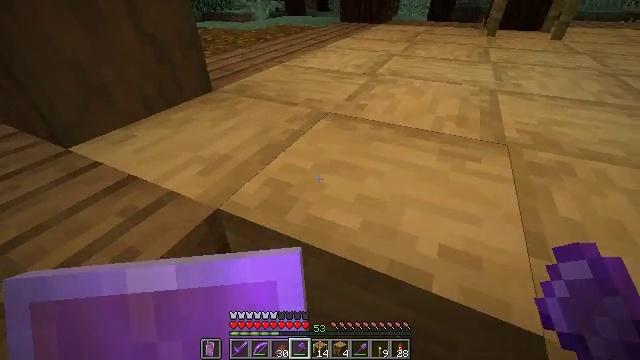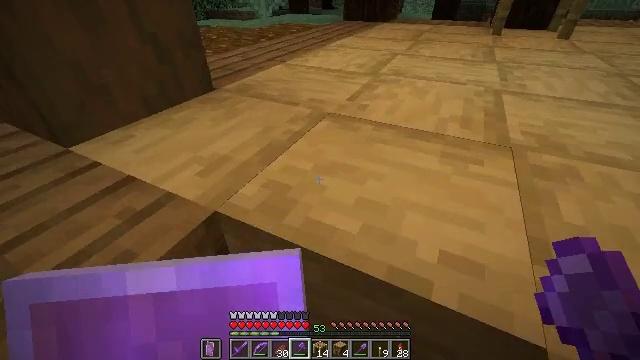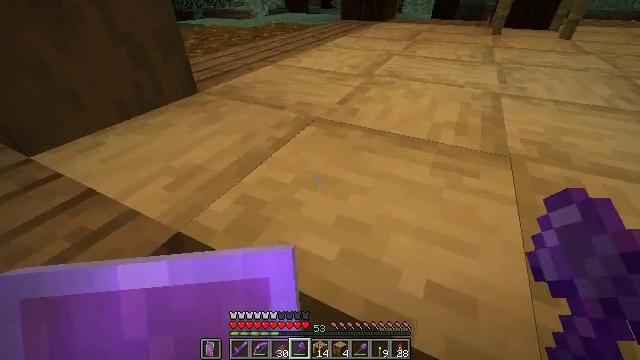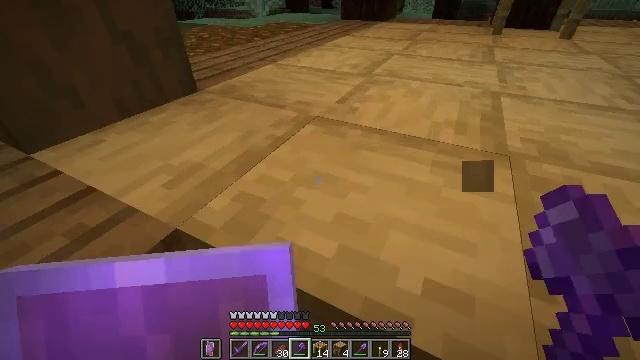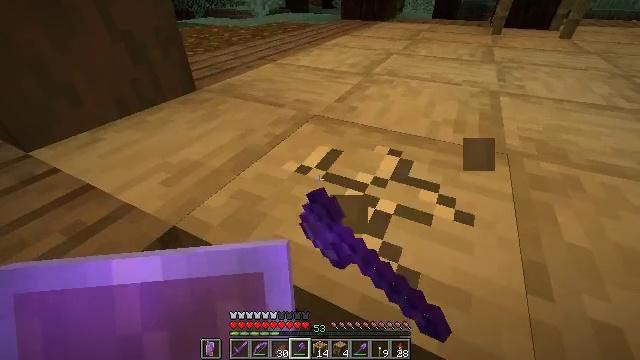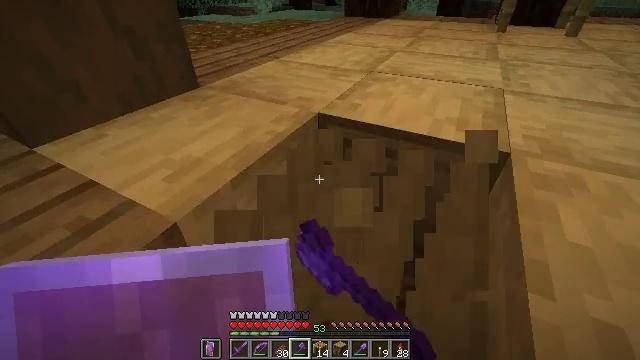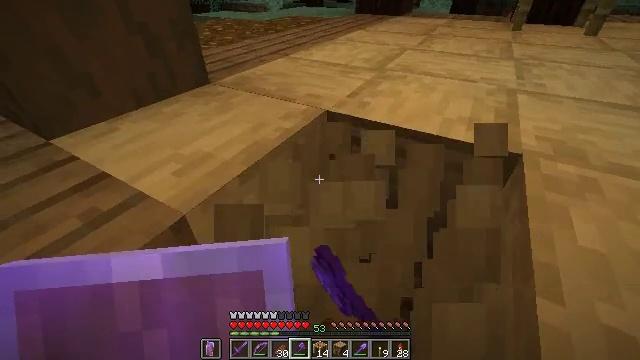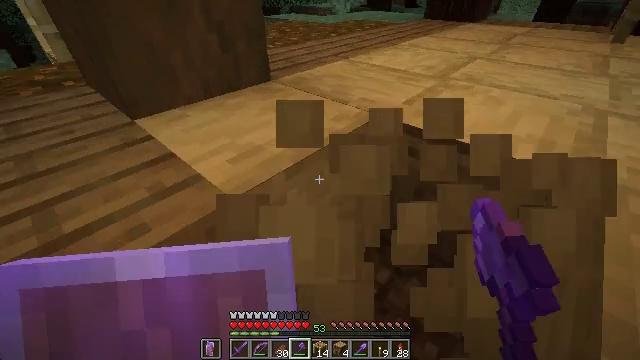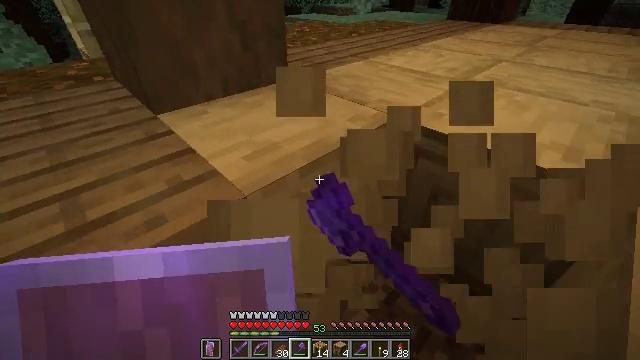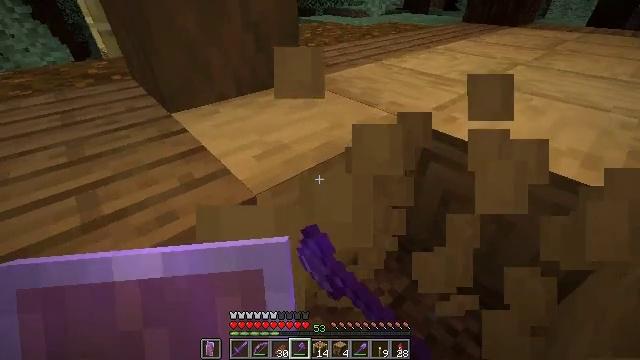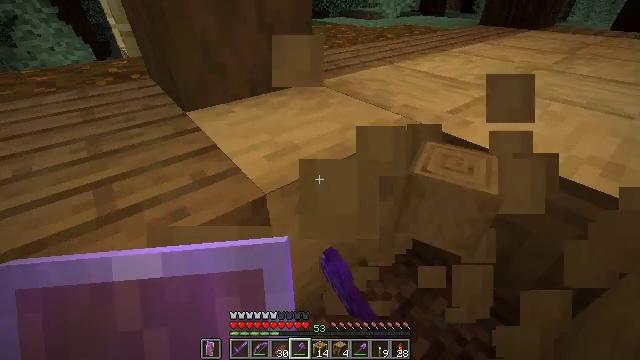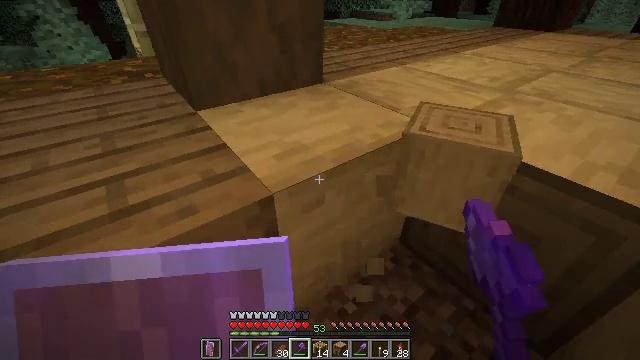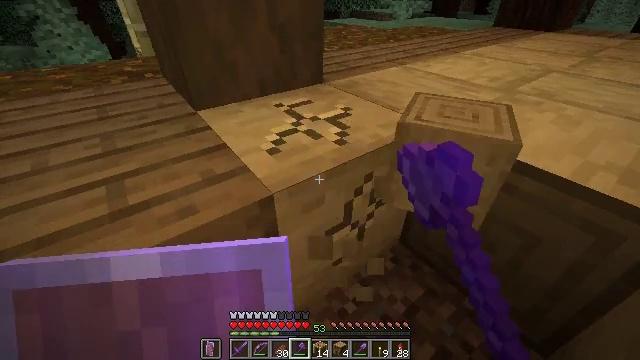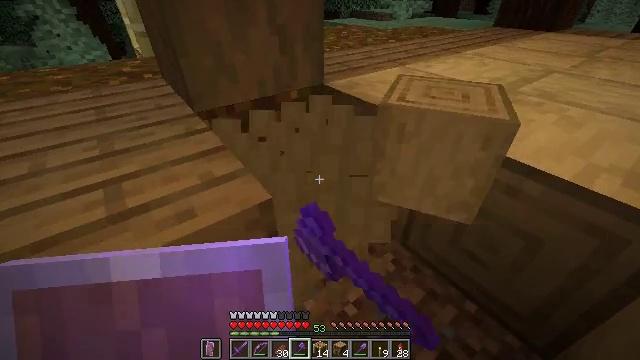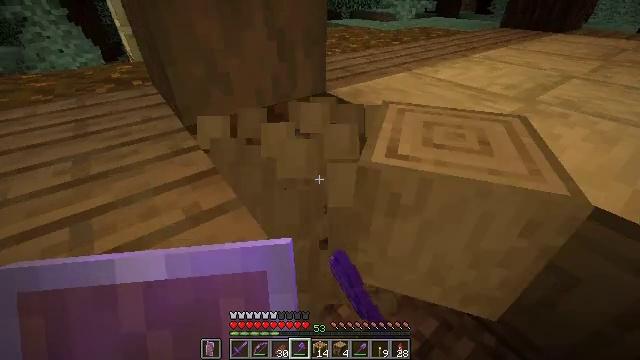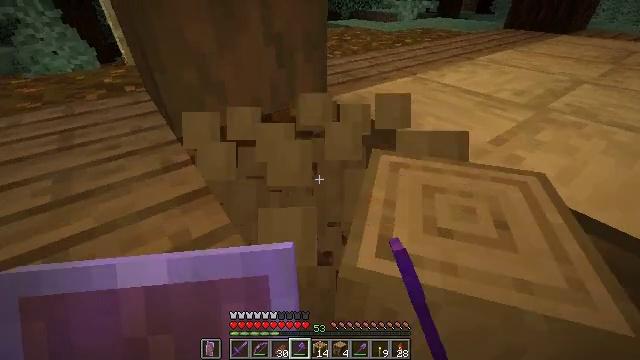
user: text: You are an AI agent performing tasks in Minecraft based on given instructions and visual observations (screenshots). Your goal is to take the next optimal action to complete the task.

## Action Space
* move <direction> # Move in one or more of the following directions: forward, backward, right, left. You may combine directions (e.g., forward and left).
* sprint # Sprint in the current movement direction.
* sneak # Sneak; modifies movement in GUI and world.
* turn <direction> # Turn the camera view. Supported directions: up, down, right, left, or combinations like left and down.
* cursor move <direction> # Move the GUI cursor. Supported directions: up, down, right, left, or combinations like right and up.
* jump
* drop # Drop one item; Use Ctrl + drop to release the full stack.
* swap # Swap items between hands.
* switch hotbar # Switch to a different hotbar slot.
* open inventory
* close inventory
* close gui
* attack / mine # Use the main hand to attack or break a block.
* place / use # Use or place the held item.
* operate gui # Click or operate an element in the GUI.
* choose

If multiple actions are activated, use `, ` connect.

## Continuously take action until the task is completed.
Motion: motion action
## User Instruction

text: Attack the stripped oak log to collect it.
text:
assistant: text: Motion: move right
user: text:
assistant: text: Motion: no_op
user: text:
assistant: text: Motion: attack / mine
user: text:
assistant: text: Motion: attack / mine
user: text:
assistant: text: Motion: attack / mine
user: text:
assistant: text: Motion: turn left, attack / mine
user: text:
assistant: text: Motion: turn left, attack / mine
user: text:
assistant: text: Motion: turn left, attack / mine
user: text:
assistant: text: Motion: turn left, attack / mine
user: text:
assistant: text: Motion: turn left, attack / mine
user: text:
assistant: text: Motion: turn left, attack / mine
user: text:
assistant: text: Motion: attack / mine
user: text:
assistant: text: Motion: move forward, attack / mine
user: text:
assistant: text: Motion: move forward, attack / mine
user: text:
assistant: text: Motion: move forward, attack / mine
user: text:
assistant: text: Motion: move forward and move right
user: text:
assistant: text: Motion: move forward and move right
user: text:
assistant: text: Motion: move forward and move right
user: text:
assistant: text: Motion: move forward
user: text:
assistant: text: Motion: no_op
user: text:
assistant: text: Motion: no_op
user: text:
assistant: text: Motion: turn right
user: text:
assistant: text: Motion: turn right and down
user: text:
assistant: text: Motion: turn right
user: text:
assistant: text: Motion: no_op
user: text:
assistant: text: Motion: move left, turn right
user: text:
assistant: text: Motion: move left, turn right
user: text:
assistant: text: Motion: move left, turn right
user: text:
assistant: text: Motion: move left, turn right
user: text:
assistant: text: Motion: no_op